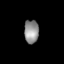
Tissue: lung
Cell type: Endothelial cells
Senescence score: 0.6394
Nuclear area (px): 332
Mean DAPI intensity: 144.398